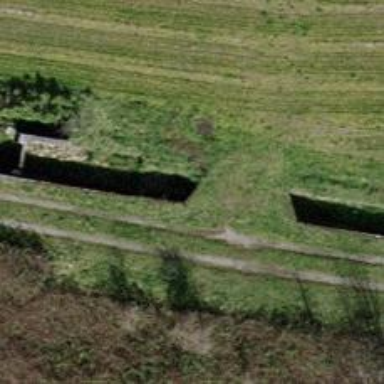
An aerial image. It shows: Ditch passing through tunnel.